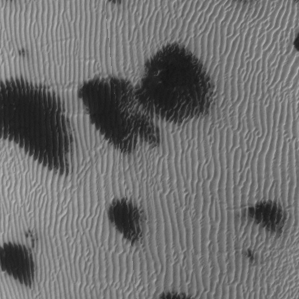
Label: frost